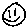
Label: smiley face